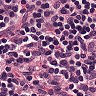
Metastatic tissue present: no